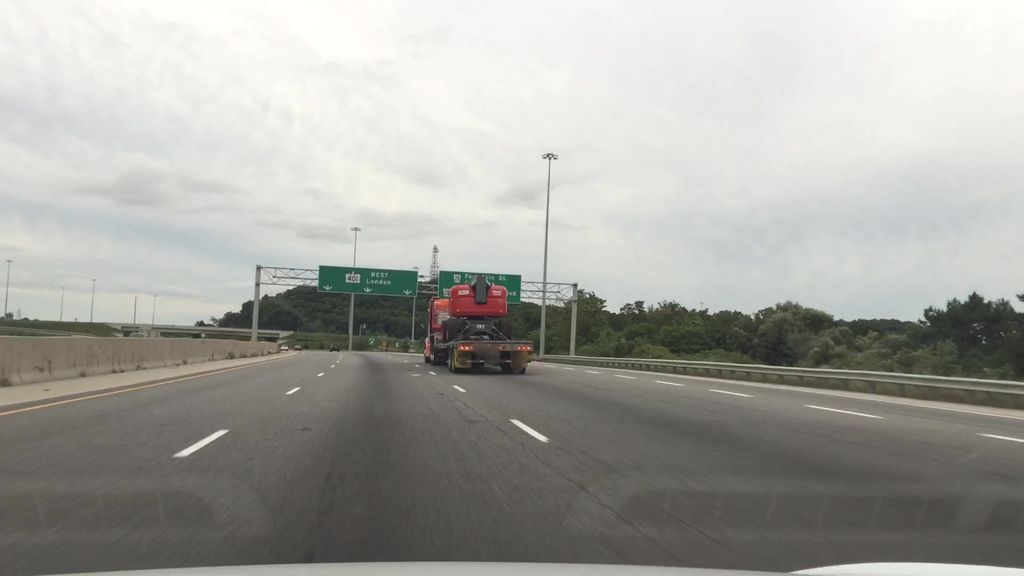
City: kitchener-waterloo